Question: according to picture it report an object leak
how can i fix this issue?

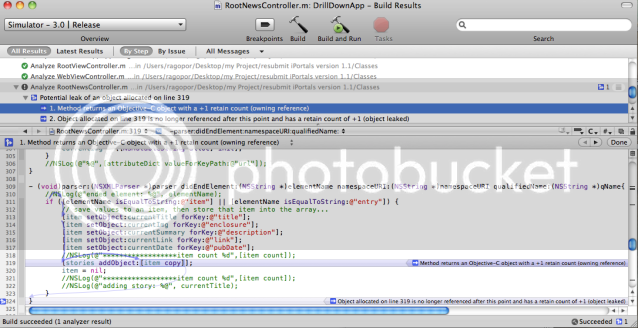
Answer: Don't use '[item copy]', your 'stories' collection will retain the 'item' copy which will over-retain the copy. Add it to 'stories' directly, or if you must make a copy for immutability reasons, try '[[item copy] autorelease]'.